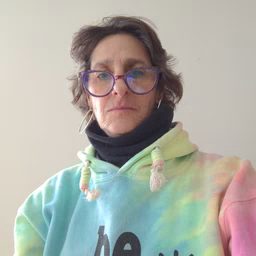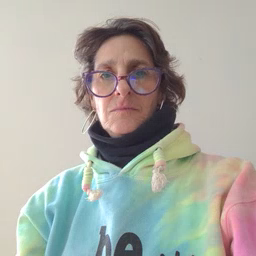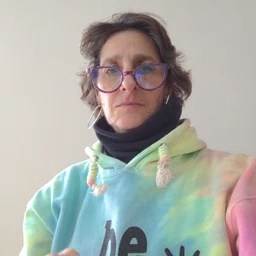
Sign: moon